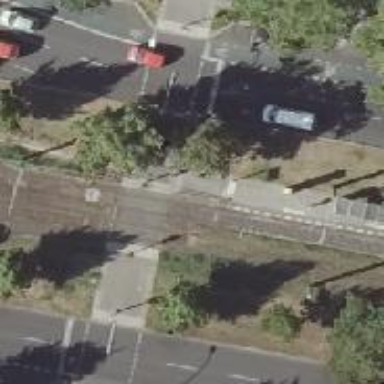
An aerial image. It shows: Tram crossing with traffic signals.